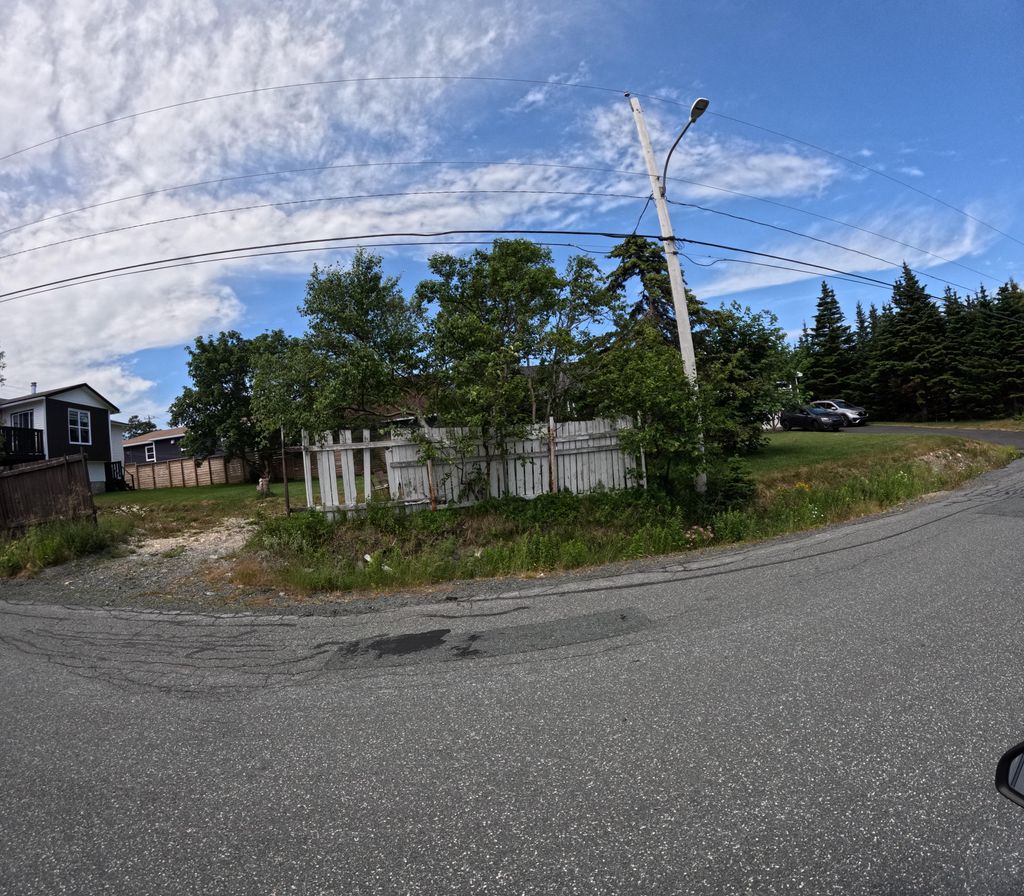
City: st_johns